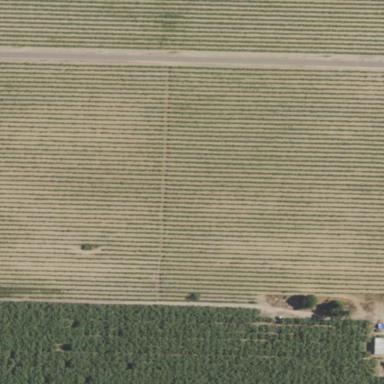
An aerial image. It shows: Vineyard.